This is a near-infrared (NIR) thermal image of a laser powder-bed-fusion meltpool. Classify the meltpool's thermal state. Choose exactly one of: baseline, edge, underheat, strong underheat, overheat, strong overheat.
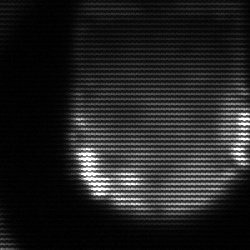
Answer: edge